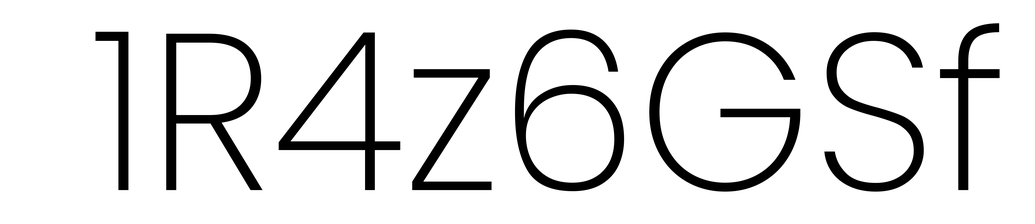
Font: Poppins-ExtraLight